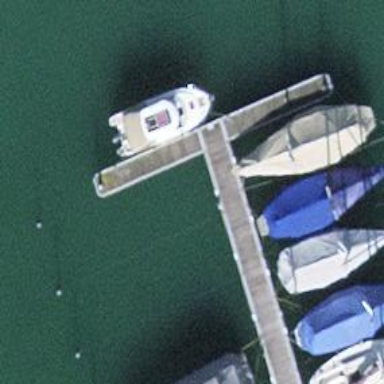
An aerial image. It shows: Man-made pier.